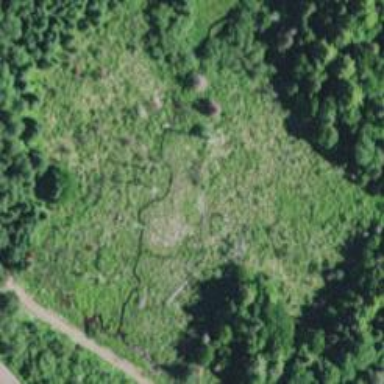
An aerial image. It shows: Patch of scrub vegetation.